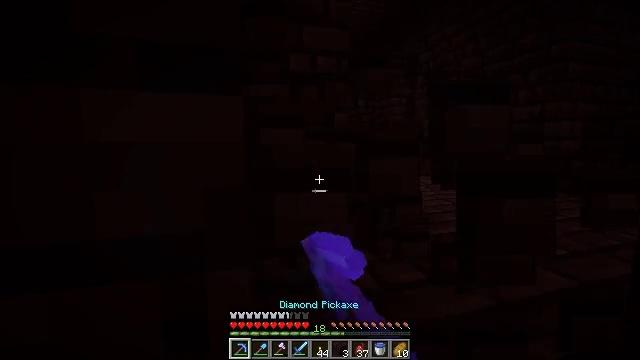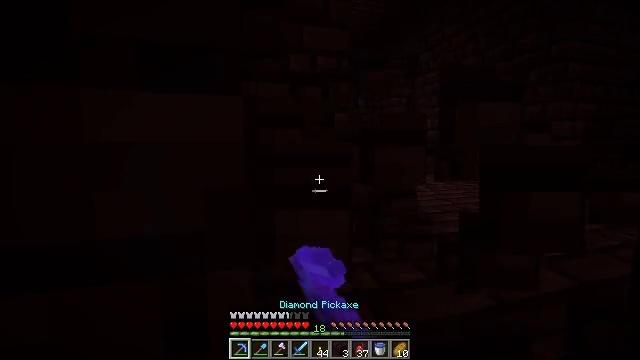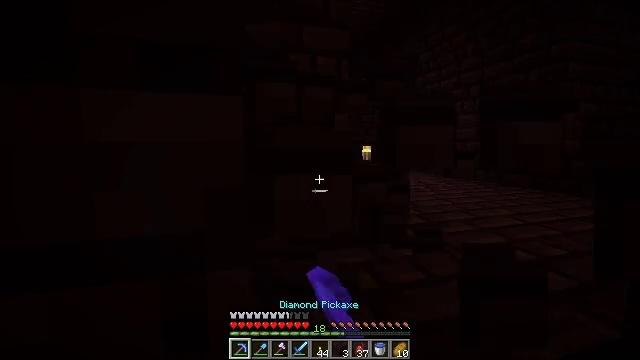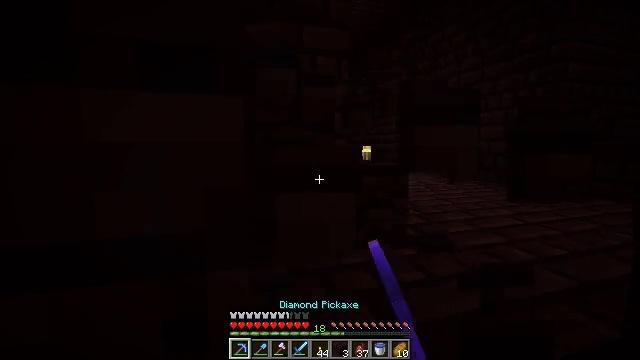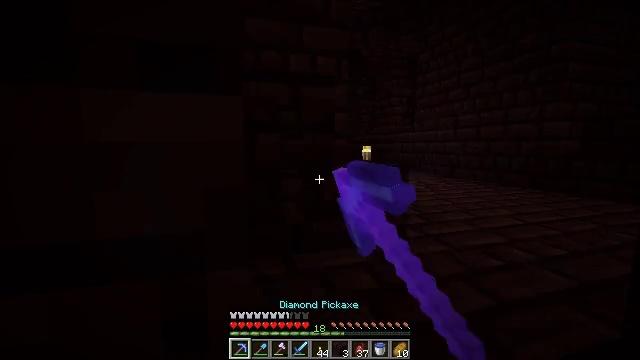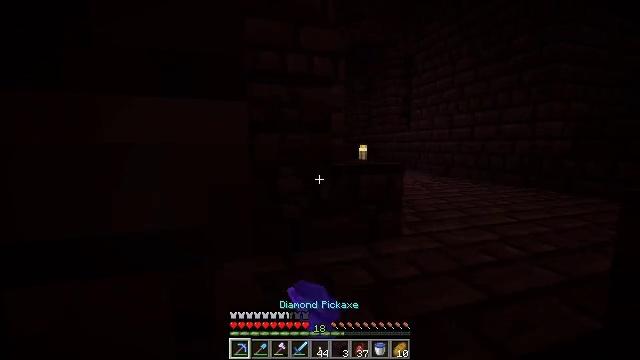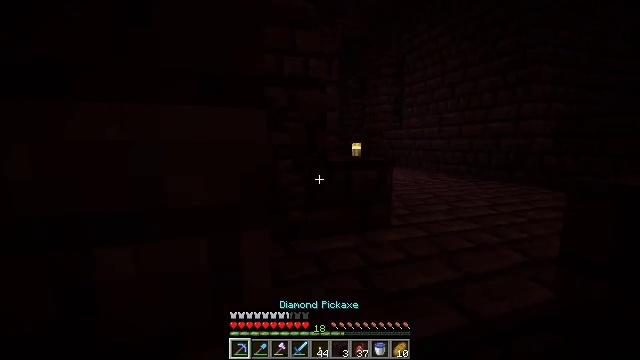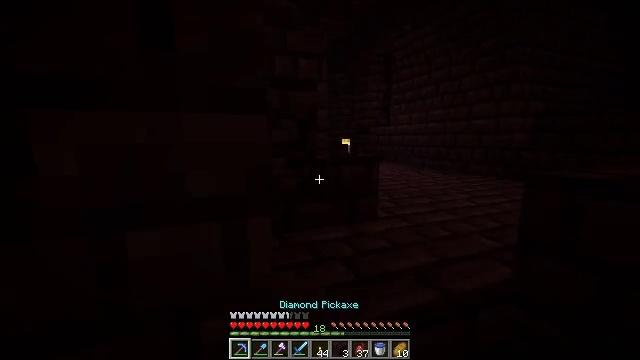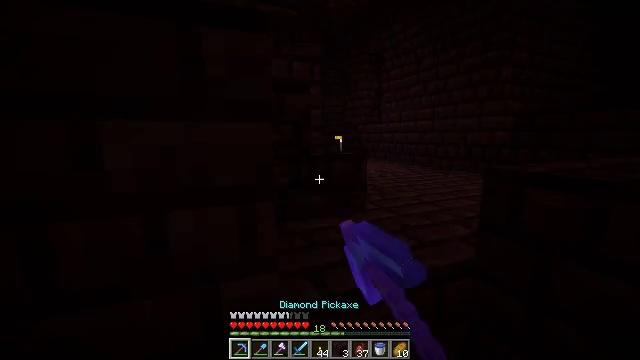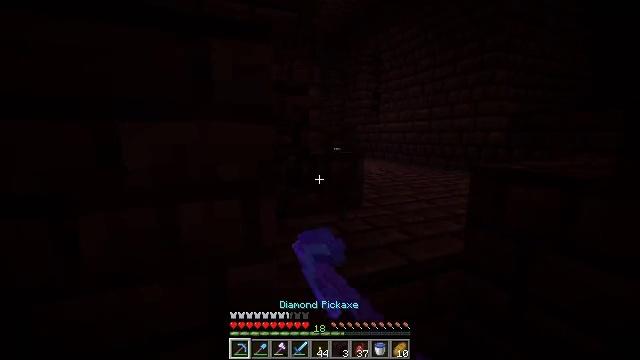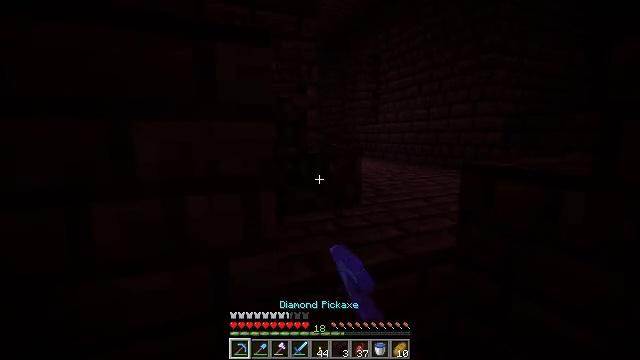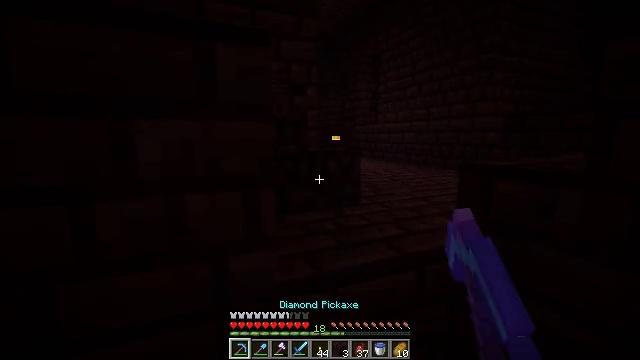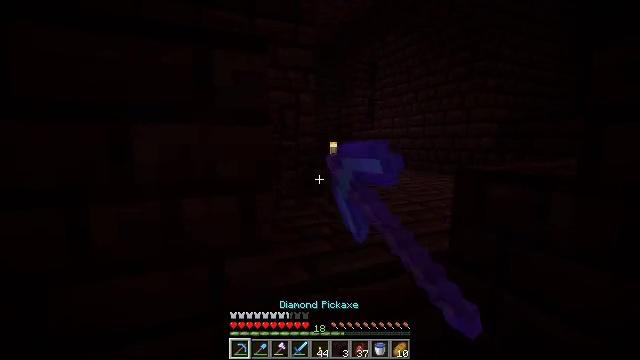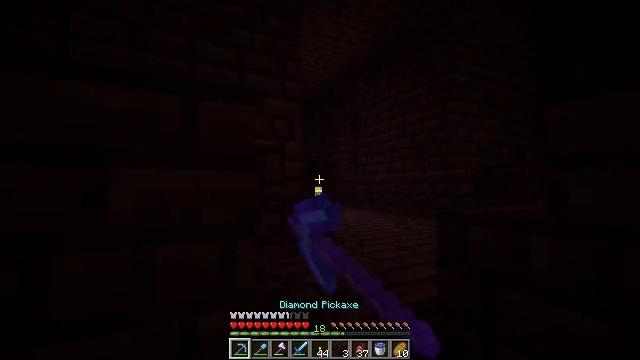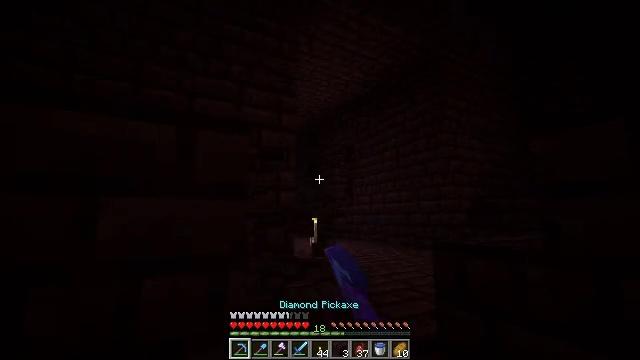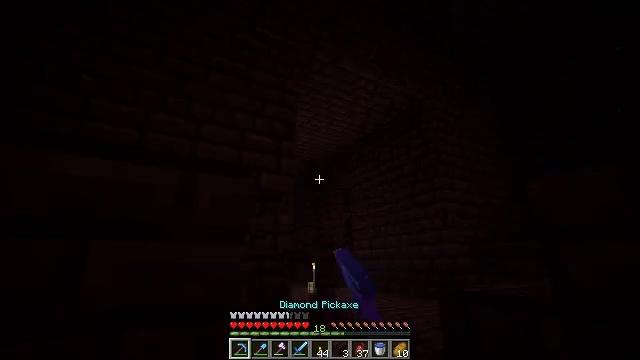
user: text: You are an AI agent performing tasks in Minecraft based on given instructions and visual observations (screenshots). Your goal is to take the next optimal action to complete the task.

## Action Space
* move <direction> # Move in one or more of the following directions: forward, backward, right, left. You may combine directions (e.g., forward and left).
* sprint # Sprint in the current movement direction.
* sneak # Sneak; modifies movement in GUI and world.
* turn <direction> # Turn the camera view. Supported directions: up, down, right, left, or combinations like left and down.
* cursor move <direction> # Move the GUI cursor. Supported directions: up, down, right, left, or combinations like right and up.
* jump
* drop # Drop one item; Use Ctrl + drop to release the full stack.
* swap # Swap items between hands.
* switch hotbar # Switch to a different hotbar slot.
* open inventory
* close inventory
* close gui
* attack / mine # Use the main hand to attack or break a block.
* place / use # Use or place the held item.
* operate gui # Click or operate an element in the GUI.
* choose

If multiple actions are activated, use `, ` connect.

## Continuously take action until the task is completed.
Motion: motion action
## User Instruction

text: Mine nether brick stairs from a structure.
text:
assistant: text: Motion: attack / mine
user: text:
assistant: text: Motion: attack / mine
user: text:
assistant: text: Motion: attack / mine
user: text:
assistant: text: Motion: attack / mine
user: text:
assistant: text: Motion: move back, attack / mine
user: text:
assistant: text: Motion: move back, turn right, attack / mine
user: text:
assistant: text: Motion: move back, turn right, attack / mine
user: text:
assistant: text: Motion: turn right, attack / mine
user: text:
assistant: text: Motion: attack / mine
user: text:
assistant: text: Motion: attack / mine
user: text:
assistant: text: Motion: attack / mine
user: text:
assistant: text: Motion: turn up, attack / mine
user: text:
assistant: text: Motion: turn right and up, attack / mine
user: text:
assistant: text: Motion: turn right and up
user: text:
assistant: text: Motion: turn up
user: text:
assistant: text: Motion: turn left and up
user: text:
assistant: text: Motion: no_op